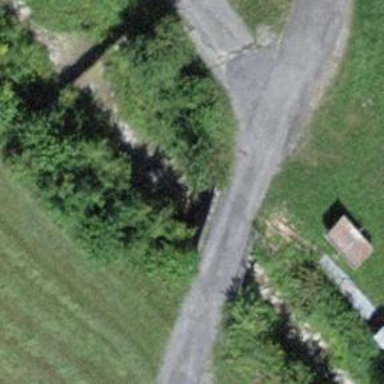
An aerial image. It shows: Track road on bridge with grade 1 tracktype.